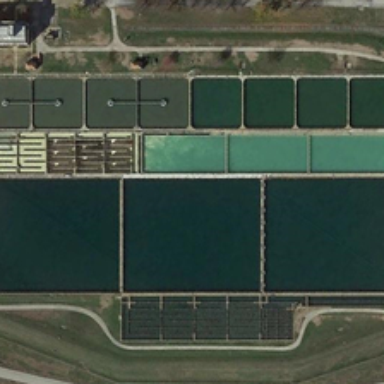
A rectangle pond is separated two many small rectangles .